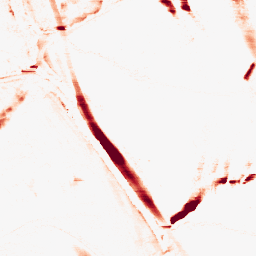
Category: morphological
Decomposition family: morphological_rect
Decomposition parameters: operation: opening
width: 20
height: 3
Upsampling method: edge_directed
Upsampling parameters: scale: 4
Upsampling scale: 4